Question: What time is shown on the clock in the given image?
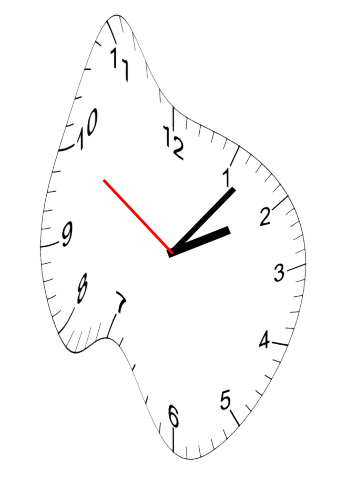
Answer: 02:06:50